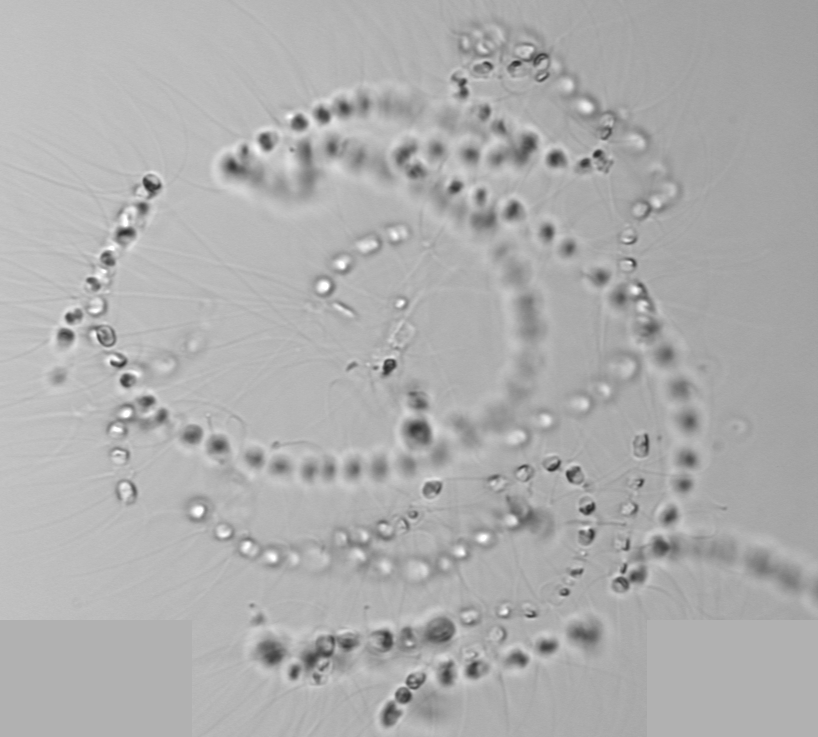
Label: Chaetoceros_socialis